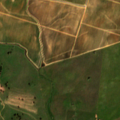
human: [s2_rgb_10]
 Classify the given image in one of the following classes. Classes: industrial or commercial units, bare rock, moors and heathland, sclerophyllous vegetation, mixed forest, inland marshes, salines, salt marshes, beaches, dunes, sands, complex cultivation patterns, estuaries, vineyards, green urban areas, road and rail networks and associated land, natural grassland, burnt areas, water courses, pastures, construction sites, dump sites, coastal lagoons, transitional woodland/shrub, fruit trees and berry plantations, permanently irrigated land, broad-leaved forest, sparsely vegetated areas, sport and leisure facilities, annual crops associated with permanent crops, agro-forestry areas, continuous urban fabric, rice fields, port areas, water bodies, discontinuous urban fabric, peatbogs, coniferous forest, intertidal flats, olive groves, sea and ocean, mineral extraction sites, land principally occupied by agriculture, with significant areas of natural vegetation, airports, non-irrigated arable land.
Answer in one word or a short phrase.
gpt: non-irrigated arable land, fruit trees and berry plantations, agro-forestry areas